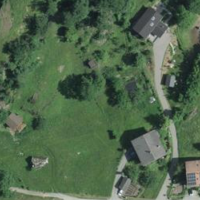
EUNIS habitat code: 24
Species observed at this site:
Chelidonium majus